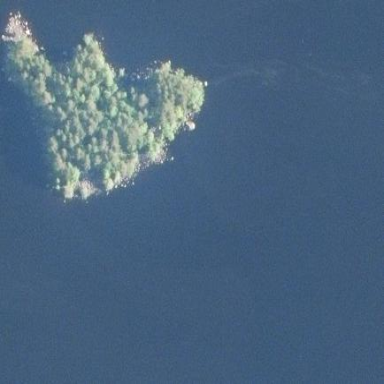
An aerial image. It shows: Islet.